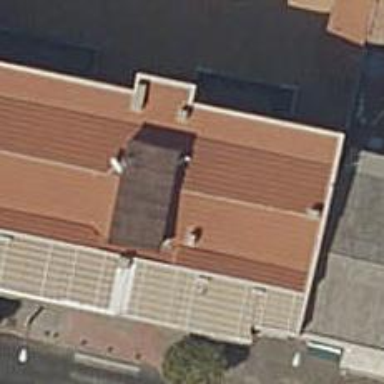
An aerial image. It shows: Flat-roofed apartment building.